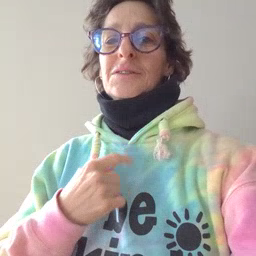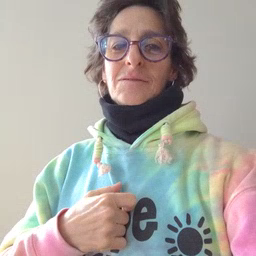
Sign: thirsty